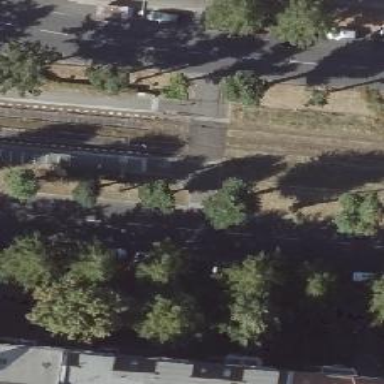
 specifically for trams. The platform has shelter."